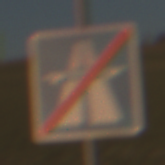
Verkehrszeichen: EndeAutbahn
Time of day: SunriseSunset
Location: Outdoor (Nature)
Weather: PartlyCloudy
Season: NotSpecified
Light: Natural